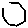
Label: hexagon